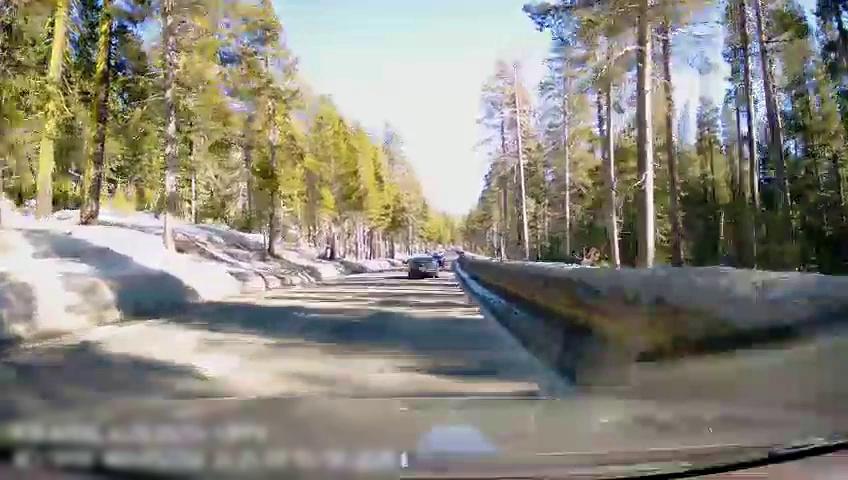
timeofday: Day
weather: Snowy
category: Drivable Space
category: Vehicles | Car
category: Vehicles | Car